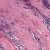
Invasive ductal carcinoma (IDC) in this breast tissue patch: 1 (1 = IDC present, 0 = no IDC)